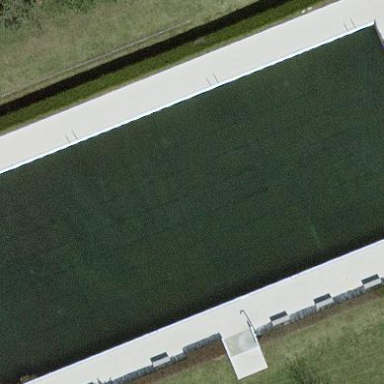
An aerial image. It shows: Swimming pool located in leisure land.